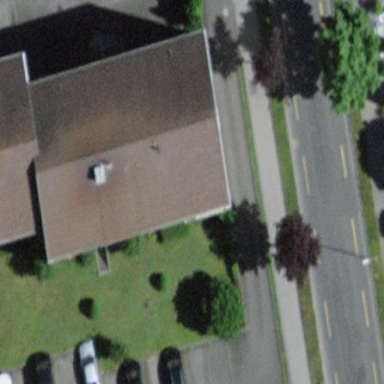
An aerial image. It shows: Residential building.